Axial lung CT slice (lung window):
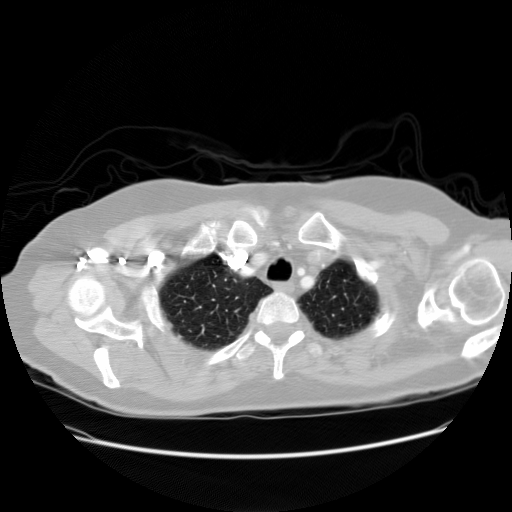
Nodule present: no